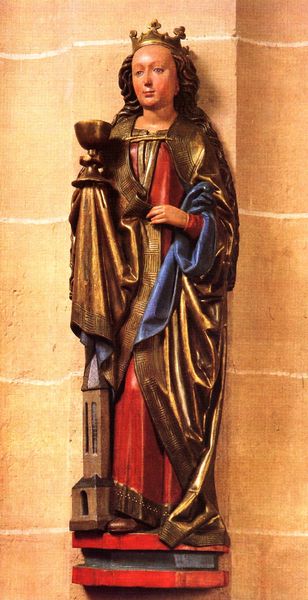
Titel: Die Heilige Barbara in der Severikirche zu Erfurt
Standort: Erfurt, St-Severi-Kirche (EU - D - Thüringen)
Schlagwörter: blau, umhang, frau, holz, rot, kirche, gold, haare, kelch, mantel, krone, turm, skulptur, statue, bemalt, religion, heilige, madonna, ikone, standbild, barbara, heiligenfigur, holzstatue